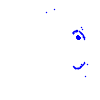
Particle: electron